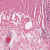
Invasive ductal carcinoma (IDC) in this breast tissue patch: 1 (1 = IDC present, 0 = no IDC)